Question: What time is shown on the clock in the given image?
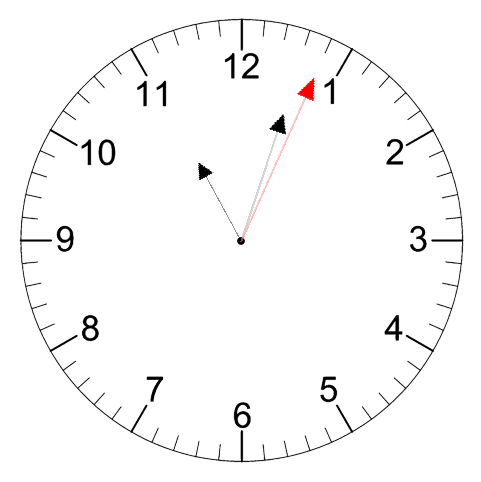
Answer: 11:03:04